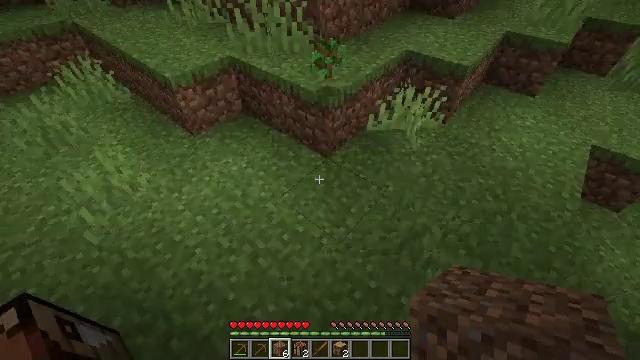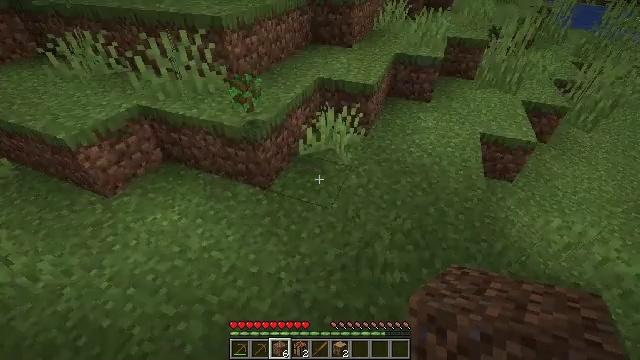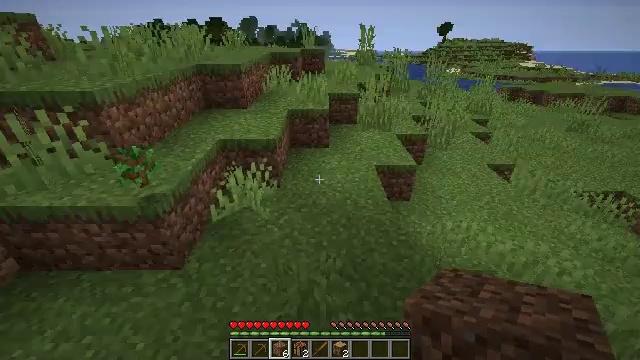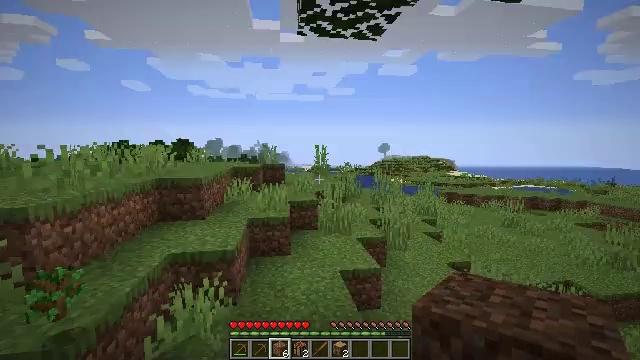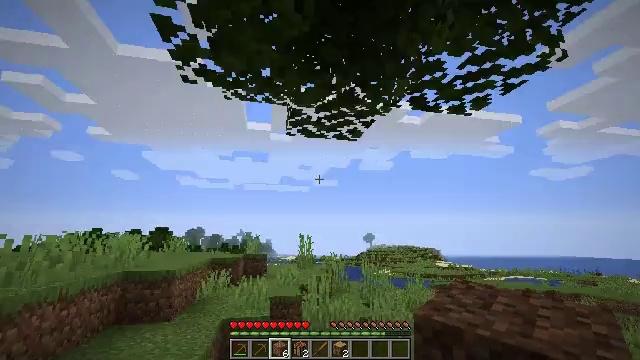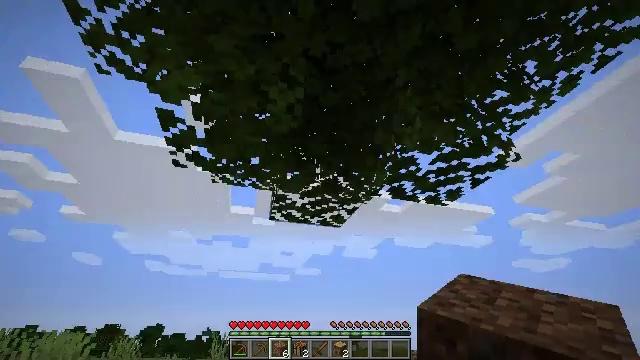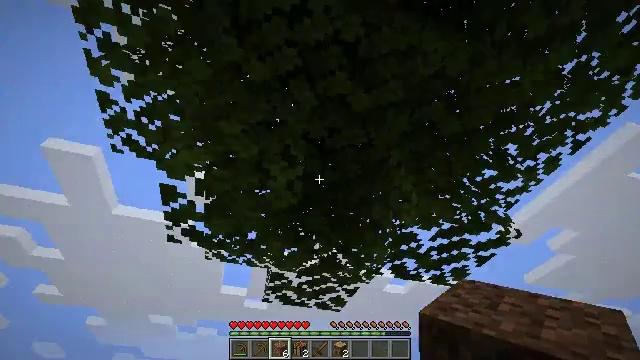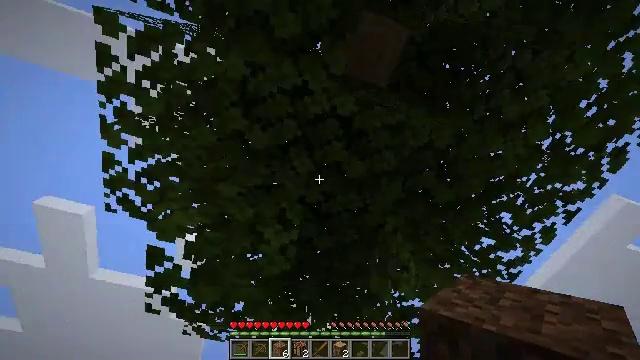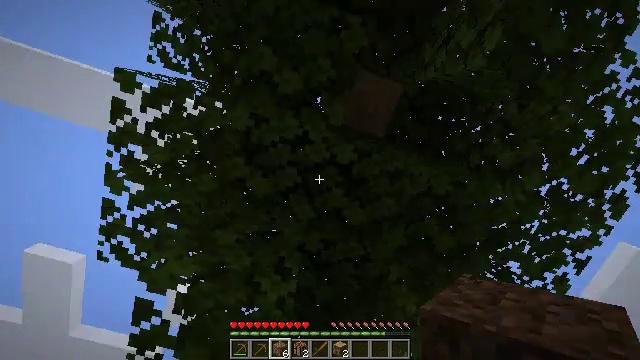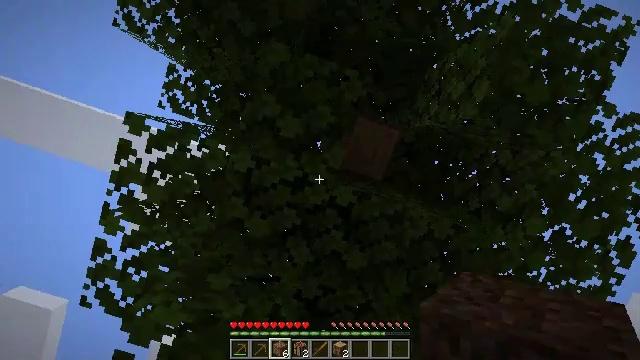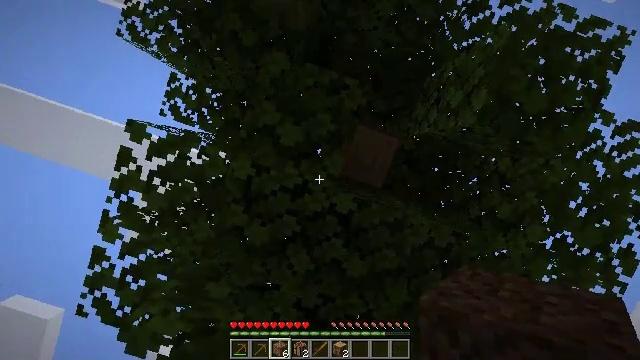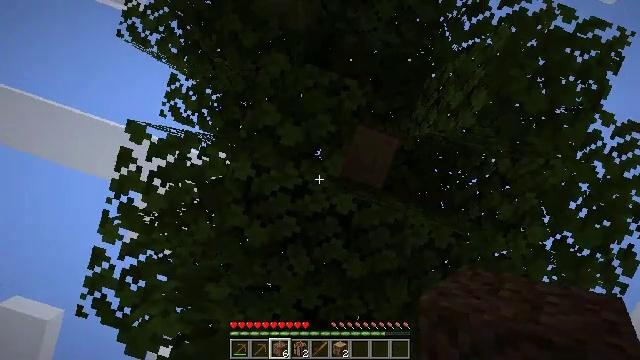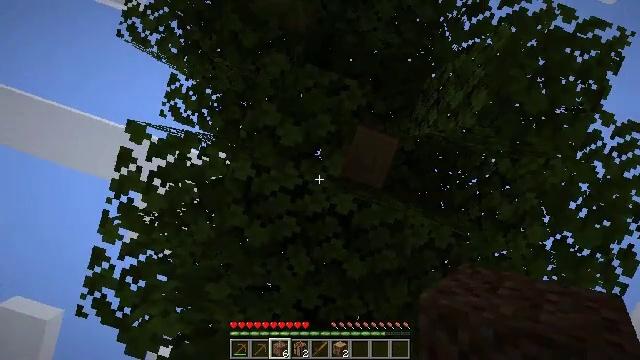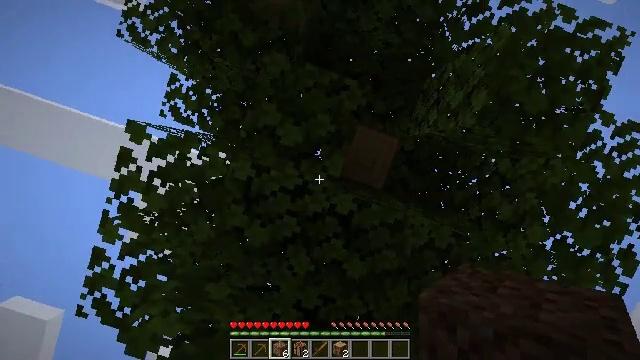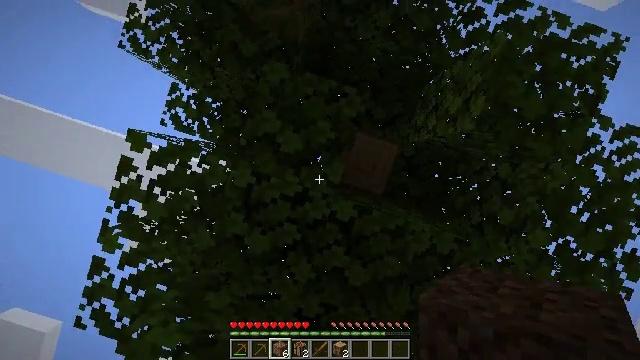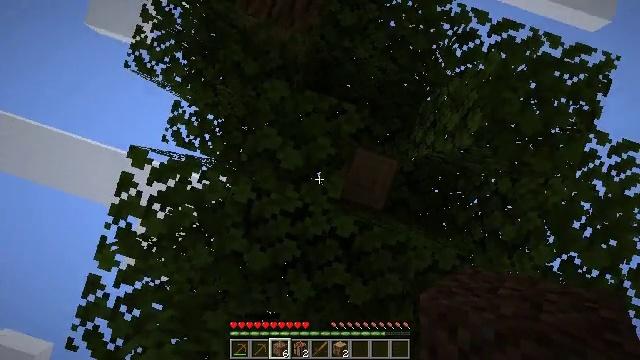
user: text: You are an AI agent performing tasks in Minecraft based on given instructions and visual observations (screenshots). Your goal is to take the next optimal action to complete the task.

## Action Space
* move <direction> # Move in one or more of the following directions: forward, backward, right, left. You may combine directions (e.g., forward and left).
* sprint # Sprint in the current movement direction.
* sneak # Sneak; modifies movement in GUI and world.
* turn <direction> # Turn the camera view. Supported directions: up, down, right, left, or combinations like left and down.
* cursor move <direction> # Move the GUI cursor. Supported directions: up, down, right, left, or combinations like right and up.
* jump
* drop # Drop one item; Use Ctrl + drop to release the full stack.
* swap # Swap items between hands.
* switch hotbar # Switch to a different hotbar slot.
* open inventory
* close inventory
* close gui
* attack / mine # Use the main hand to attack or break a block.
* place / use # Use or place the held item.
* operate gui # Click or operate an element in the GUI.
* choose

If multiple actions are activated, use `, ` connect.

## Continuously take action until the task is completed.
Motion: motion action
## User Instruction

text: Gather oak logs from trees.
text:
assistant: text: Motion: turn right and up
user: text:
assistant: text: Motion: turn right and up
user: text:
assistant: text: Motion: turn right and up
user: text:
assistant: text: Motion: turn right and up
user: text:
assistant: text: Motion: turn right and up
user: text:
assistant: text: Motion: turn up
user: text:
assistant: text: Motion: turn right and up
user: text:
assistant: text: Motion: turn up
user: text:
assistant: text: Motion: turn up
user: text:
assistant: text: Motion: turn up
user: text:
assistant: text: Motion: no_op
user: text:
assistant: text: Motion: no_op
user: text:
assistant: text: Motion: no_op
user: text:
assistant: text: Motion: turn up
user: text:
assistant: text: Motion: turn up
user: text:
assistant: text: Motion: turn right and up
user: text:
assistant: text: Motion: turn right and up
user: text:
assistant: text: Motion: turn right and up
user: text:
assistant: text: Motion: no_op
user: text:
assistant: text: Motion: no_op
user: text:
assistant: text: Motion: turn down
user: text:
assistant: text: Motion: turn right and down
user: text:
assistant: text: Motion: turn right
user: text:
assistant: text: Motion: turn right
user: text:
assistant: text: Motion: turn right and up
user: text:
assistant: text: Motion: turn right and up
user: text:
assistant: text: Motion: turn right
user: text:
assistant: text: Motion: no_op
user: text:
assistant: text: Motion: no_op
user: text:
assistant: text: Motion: no_op